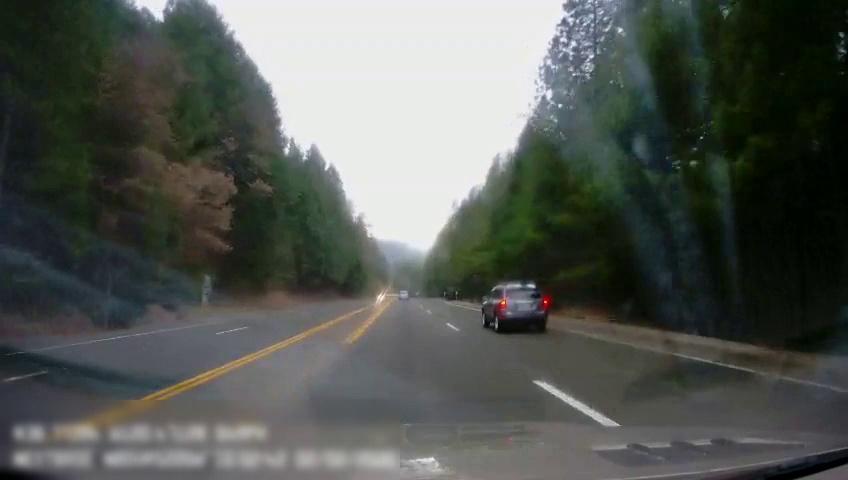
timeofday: Day
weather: Cloudy
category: Drivable Space
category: Vehicles | Car
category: Vehicles | Car
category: Lanes | Alternate Lane
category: Lanes | Alternate Lane
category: Lanes | Alternate Lane
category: Lanes | Current Lane
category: Lanes | Current Lane
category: Lanes | Alternate Lane